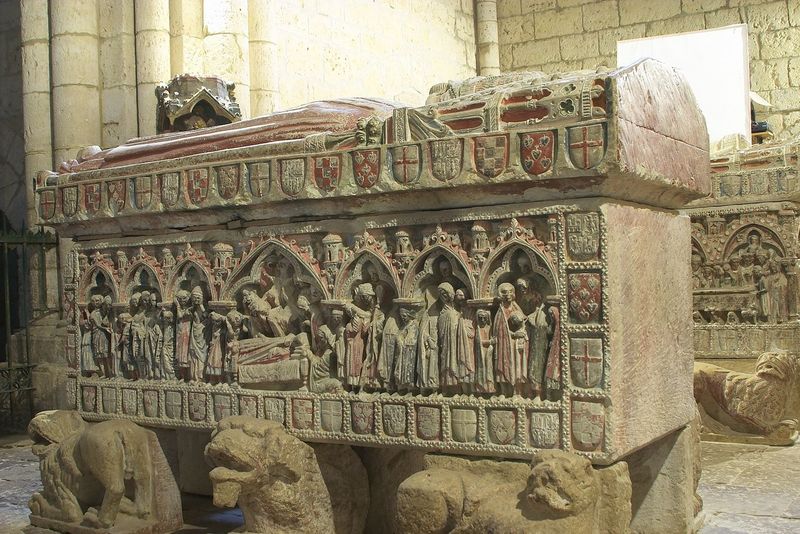
Titel: Santa Maria de Villacazar
Standort: Villacázar de Sirga, Santa Maria de Villacazar (EU - E)
Schlagwörter: mann, menschen, männer, rot, tier, tiere, bibel, leiche, stein, tod, tot, toter, tragen, kirche, krone, skulptur, statue, relief, liegen, bogen, figuren, könig, ornamente, deckel, kreuz, torbogen, schwert, volk, verziert, gemäuer, wappen, begräbnis, sarg, löwen, sandstein, gotisch, grab, jesus, löwe, heilige, gelblich, emblem, heilig, maria, rosetten, maßwerk, krypta, sarkophag, grabkammer, grablege, aufbahrung, bestattung, propheten, mumie, sarkopharg, gargoiles